Current action and preconditions to check: trajectory_clear

Your task: For each precondition in the list above, predict whether it will hold at this action.

Consider the current scene as observed from the mobile robot's camera, and analyze the predicted future states of all dynamic agents (e.g., people, animals, vehicles, or any moving entities) within the NEXT SECOND.

IMPORTANT: Only answer "very likely" if you are absolutely certain—based on strong, clear evidence—that a dynamic agent will violate the precondition in the predicted future state. Do NOT answer "very likely" for unlikely, ambiguous, or low-probability risks.

Ask yourself for each precondition: Is there a high probability, with clear and convincing evidence, that the predicted future states of any dynamic agent will interfere with the predicted future state of the currently executing action within the NEXT SECOND, causing that precondition to fail?

Assess the risk level based on these predictions. Use "likely" or "very likely" if motions create a clear risk of interference.

Use "neutral" or "improbable" if agents are nearby but their predicted paths are clearly diverging or non-conflicting.

Failure Risk Categories: "very improbable", "improbable", "neutral", "likely", "very likely"

Answer Format: Output ONLY the probability_of_failure value from these categories: "very improbable", "improbable", "neutral", "likely", "very likely"

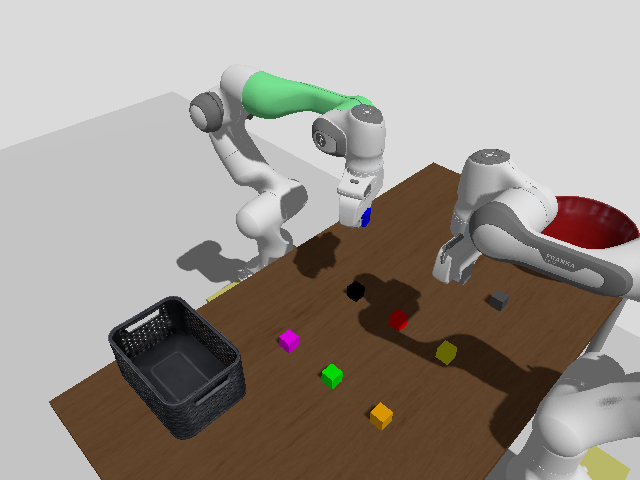

Answer: very improbable